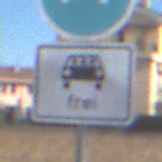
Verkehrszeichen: MehrfachbesetzePersonenkraftwagenFrei
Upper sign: Busssonderstreifen
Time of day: MorningAfternoon
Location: Outdoor (Suburban)
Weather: PartlyCloudy
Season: NotSpecified
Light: Natural